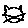
Label: cat